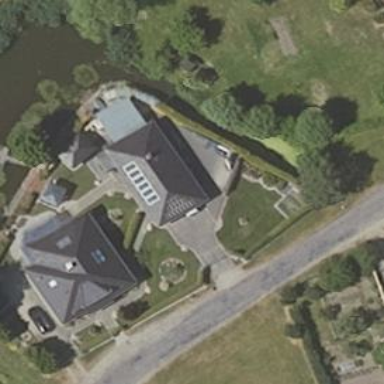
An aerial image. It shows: Simple house.